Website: home-depot
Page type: receipt
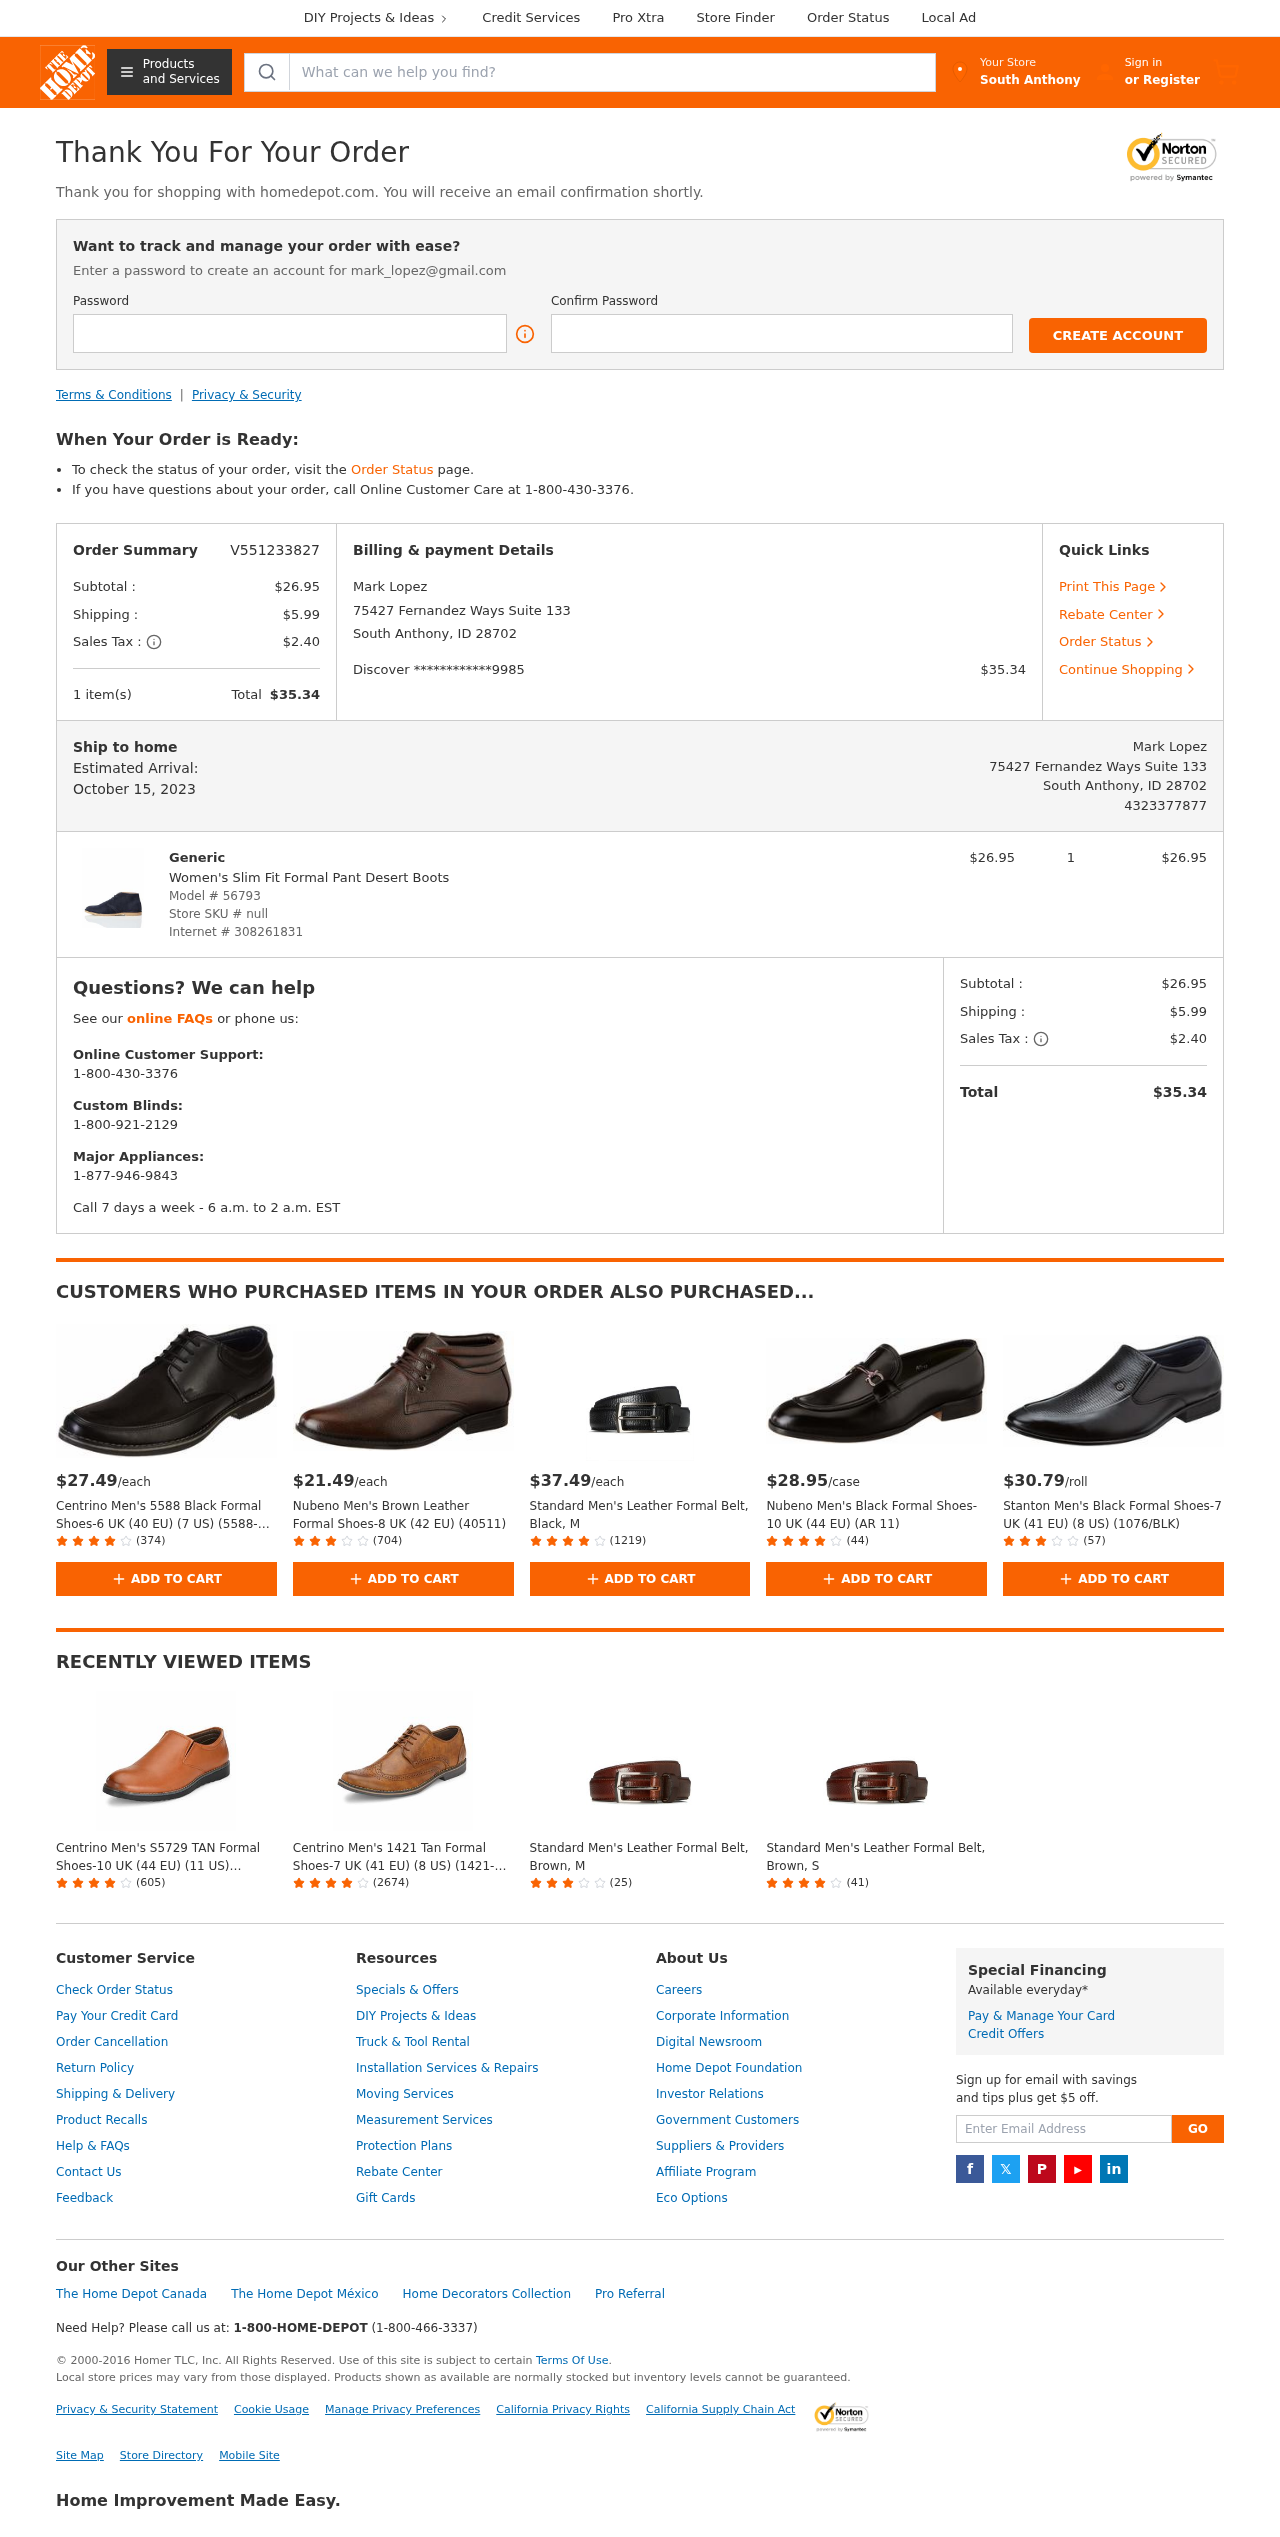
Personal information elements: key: PII_CARD_LAST4
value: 9985
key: PII_CARD_TYPE
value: Discover
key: PII_CITY
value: South Anthony
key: PII_EMAIL
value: mark_lopez@gmail.com
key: PII_FULLNAME
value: Mark Lopez
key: PII_PHONE
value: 4323377877
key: PII_STREET
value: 75427 Fernandez Ways Suite 133
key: PII_CITY_STATE_ZIP
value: South Anthony, ID 28702
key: PII_FULLNAME2
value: Mark Lopez
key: PII_POSTCODE
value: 28702
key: PII_STATE_ABBR
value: ID
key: PII_POSTCODE_FULL
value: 28702
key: PII_CITY_STATE
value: South Anthony, ID
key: PII_POSTCODE_NUMERIC
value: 28702
Product elements: key: PRODUCT1_BRAND
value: Generic
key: PRODUCT1_NAME
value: Women's Slim Fit Formal Pant Desert Boots
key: PRODUCT1_PRICE
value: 26.95
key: PRODUCT1_QUANTITY
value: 1
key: PRODUCT2_PRICE
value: $27.49
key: PRODUCT2_NAME
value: Centrino Men's 5588 Black Formal Shoes-6 UK (40 EU) (7 US) (5588-01)
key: PRODUCT2_NUM_RATINGS
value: (374)
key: PRODUCT3_PRICE
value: $21.49
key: PRODUCT3_NAME
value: Nubeno Men's Brown Leather Formal Shoes-8 UK (42 EU) (40511)
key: PRODUCT3_NUM_RATINGS
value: (704)
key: PRODUCT4_PRICE
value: $37.49
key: PRODUCT4_NAME
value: Standard Men's Leather Formal Belt, Black, M
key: PRODUCT4_NUM_RATINGS
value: (1219)
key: PRODUCT5_PRICE
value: $28.95
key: PRODUCT5_NAME
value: Nubeno Men's Black Formal Shoes-10 UK (44 EU) (AR 11)
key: PRODUCT5_NUM_RATINGS
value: (44)
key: PRODUCT6_PRICE
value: $30.79
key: PRODUCT6_NAME
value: Stanton Men's Black Formal Shoes-7 UK (41 EU) (8 US) (1076/BLK)
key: PRODUCT6_NUM_RATINGS
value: (57)
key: PRODUCT7_NAME
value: Centrino Men's S5729 TAN Formal Shoes-10 UK (44 EU) (11 US) (S5729-1)
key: PRODUCT7_NUM_RATINGS
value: (605)
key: PRODUCT8_NAME
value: Centrino Men's 1421 Tan Formal Shoes-7 UK (41 EU) (8 US) (1421-03)
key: PRODUCT8_NUM_RATINGS
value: (2674)
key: PRODUCT9_NAME
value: Standard Men's Leather Formal Belt, Brown, M
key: PRODUCT9_NUM_RATINGS
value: (25)
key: PRODUCT10_NAME
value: Standard Men's Leather Formal Belt, Brown, S
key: PRODUCT10_NUM_RATINGS
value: (41)
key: PRODUCT_MODEL_NUMBER
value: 56793
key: PRODUCT_INTERNET_NUMBER
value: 308261831
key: PRODUCT1_LINE_TOTAL
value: $26.95
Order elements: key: ORDER_ID
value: V551233827
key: ORDER_SUBTOTAL
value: $26.95
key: ORDER_SHIPPING_COST
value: $5.99
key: ORDER_TAX
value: $2.40
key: ORDER_NUM_ITEMS
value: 1 item(s)
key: ORDER_TOTAL
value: $35.34
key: ORDER_DELIVERY_DATE
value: October 15, 2023
Search elements: key: HEADER_SEARCH
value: What can we help you find?
Other elements: key: STORE_SKU
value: null